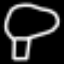
Label: mushroom